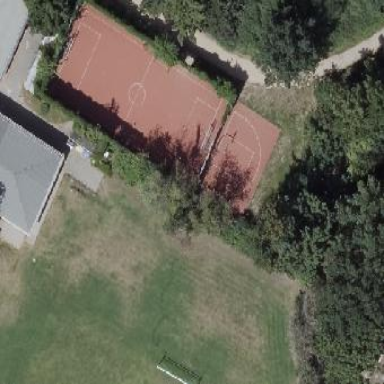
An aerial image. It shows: Soccer pitch for outdoor sports and leisure activities.